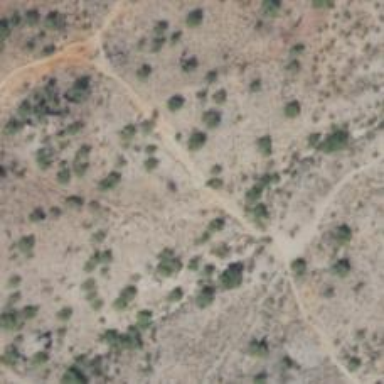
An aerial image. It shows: Hiking trail path.